Question: I have got some points which make a circle. I want another point for each point such that if we draw a line using those two points, the line should point towards the center of the circle. I have angle of each point with respect to the center of the circle. I have added a snapshot for clarity.
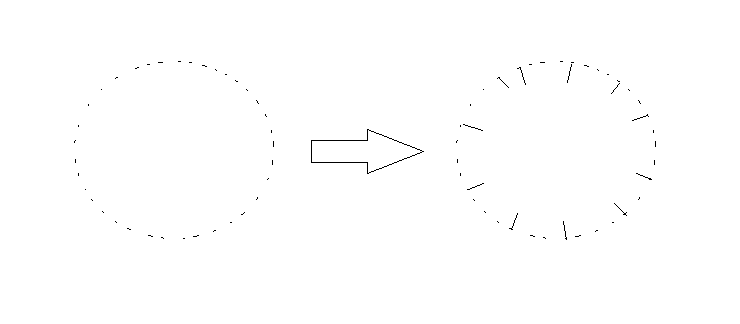
Answer: let DIST be the distance you want between the center of the circle and the point you plot. Then, if ANGLE is the angle between the center and the point on the outside (in radians).
x= DIST * Math.cos(ANGLE),
y= DIST * Math.sin(ANGLE)